Question: I wanna know how do I put a word on top and on bottom of a text using CSS? It's hard to put in words so I've made a rough image on what I really mean

As you can see, the "My name is Marwan and I am 20 years old." part is just the normal paragraph on a web page in large fonts, and uppertext and bottomtext is in small fonts and the words in the paragraph automatically makes the required space in between so that the uppertext and bottomtext are always aligned in the middle. The paragraph is however not aligned and is either LTR or RTL depending on the language.
I have no idea how I can successfully achieve it. Any help would be appreciated.
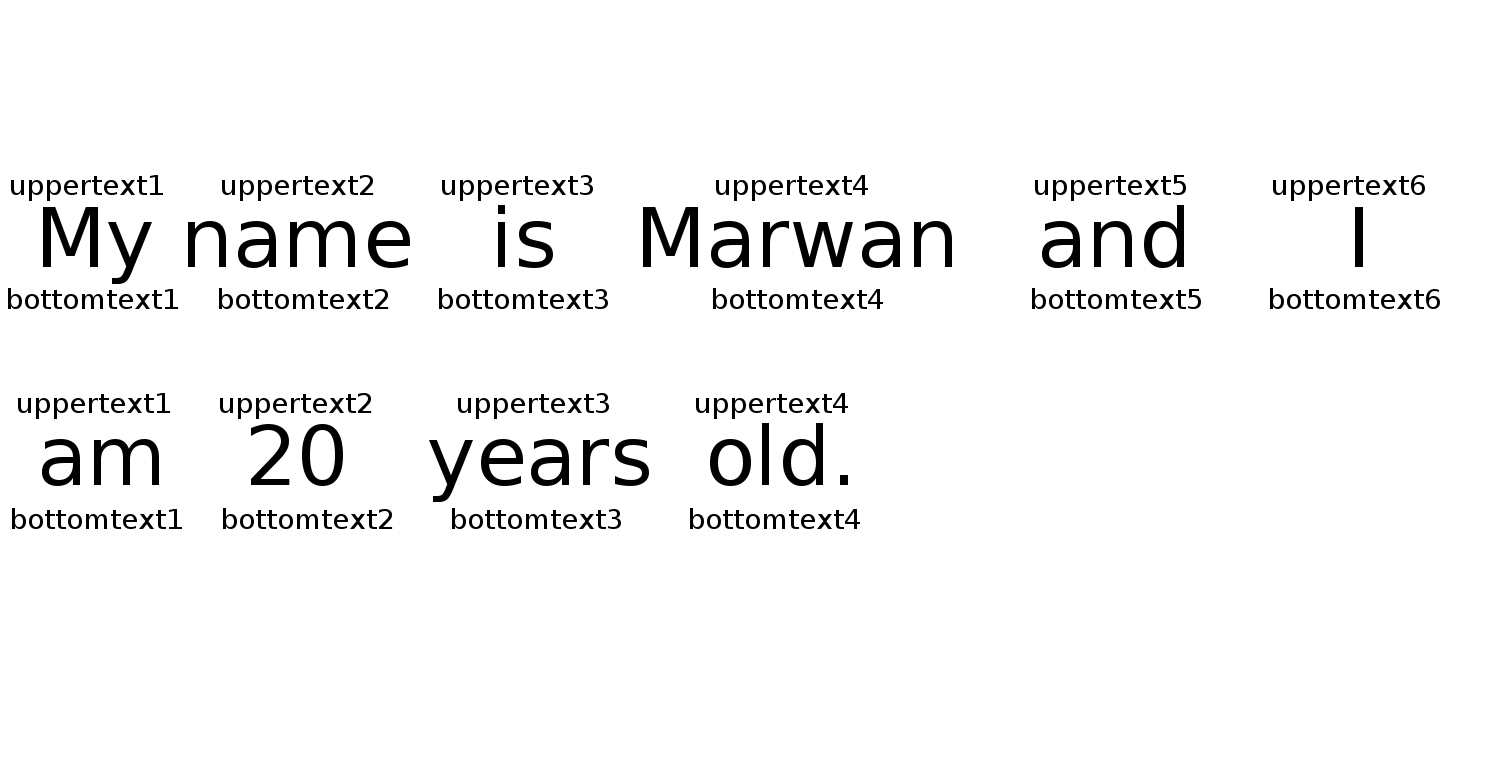
Answer: Is this what you're trying to do? <URL>
I just created a parent div with a 'text-align: center;' and inside that div I created divs for each section of text. This will make sure all text is centered.
'''
.row-wrap {
text-align: center;
float: left;
margin: 0 10px;
}
.row-middle {
font-size: 30px;
}
'''
'''
<div class="row-wrap">
<div class="row-top">uppertext1</div>
<div class="row-middle">My</div>
<div class="row-bottom">bottomtext1</div>
</div>
<div class="row-wrap">
<div class="row-top">uppertext2</div>
<div class="row-middle">Name</div>
<div class="row-bottom">bottomtext2</div>
</div>
<div class="row-wrap">
<div class="row-top">uppertext3</div>
<div class="row-middle">Is</div>
<div class="row-bottom">bottomtext3</div>
</div>
<div class="row-wrap">
<div class="row-top">uppertext4</div>
<div class="row-middle">Some</div>
<div class="row-bottom">bottomtext4</div>
</div>
<div class="row-wrap">
<div class="row-top">uppertext5</div>
<div class="row-middle">Long Name</div>
<div class="row-bottom">bottomtext5</div>
</div>
'''